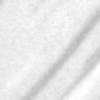
Label: change